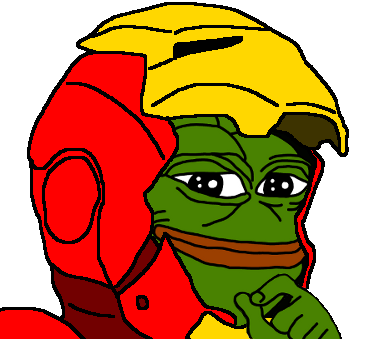
Label: 5_Pepe